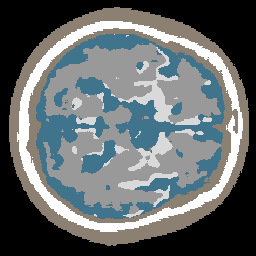
Label: no_lesion